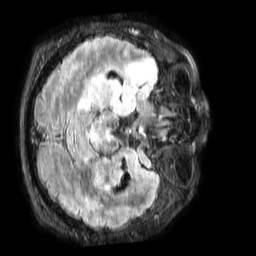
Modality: FLAIR
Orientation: axial
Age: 49
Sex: male
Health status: ill
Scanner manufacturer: philips
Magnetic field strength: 3 T
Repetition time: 4.8 s
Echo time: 0.34 s